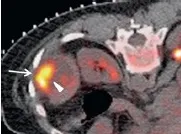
PET/CT-guided cryoablation of perisplenic metastasis in a patient with uterine cancer. (b). Fused PET/CT image acquired using 35 s suspended ventilation prior to probe placement shows the FDG-avid perisplenic peritoneal mass positioned posterior and lateral to the spleen (arrow). The metastatic mass appears partially necrotic in the medial part of the tumour and indents the spleen (arrowheads). Note the radio-opaque skin markers overlying the spleen which are placed in order to help plan the exact coordinates for the placement of the cryoablation probes.
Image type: radiology (pet)